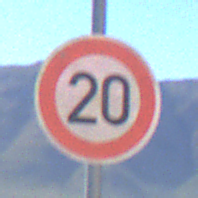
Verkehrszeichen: Geschwindigkeit20
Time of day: MorningAfternoon
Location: Outdoor (RoadRail)
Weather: Clear
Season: NotSpecified
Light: Natural